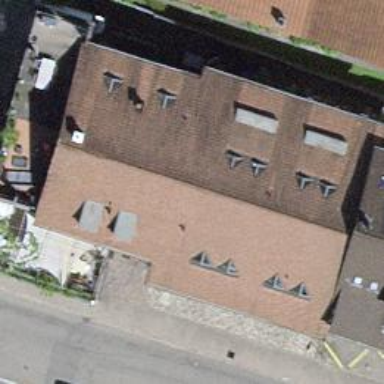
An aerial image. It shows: Restaurant.